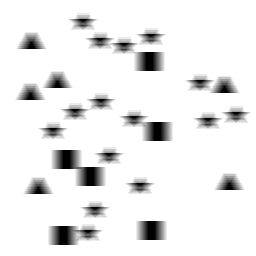
Squares: 6
Triangles: 6
Stars: 15
Total shapes: 27